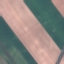
Land use / land cover: AnnualCrop